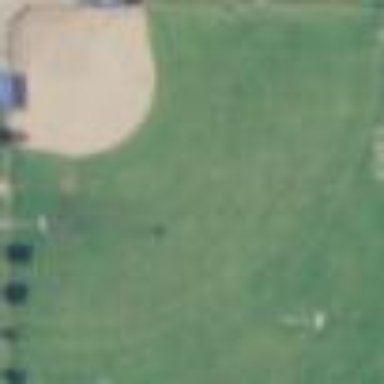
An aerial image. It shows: Grassy baseball pitch for leisure sports.